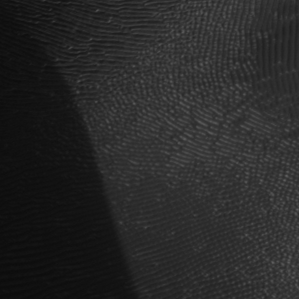
Label: frost